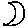
Label: moon